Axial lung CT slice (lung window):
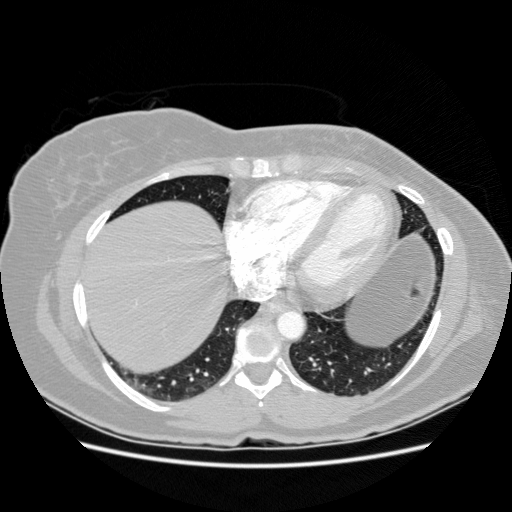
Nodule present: no